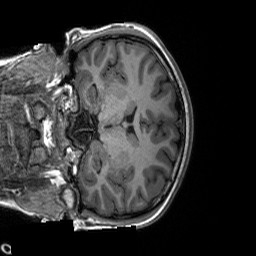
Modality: T1w
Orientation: coronal
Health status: ill
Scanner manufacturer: siemens
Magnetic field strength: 3 T
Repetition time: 2.3 s
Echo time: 0.00226 s